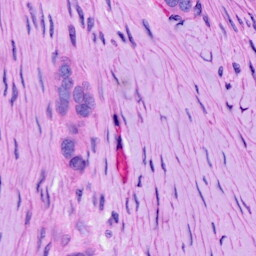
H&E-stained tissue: Ovarian